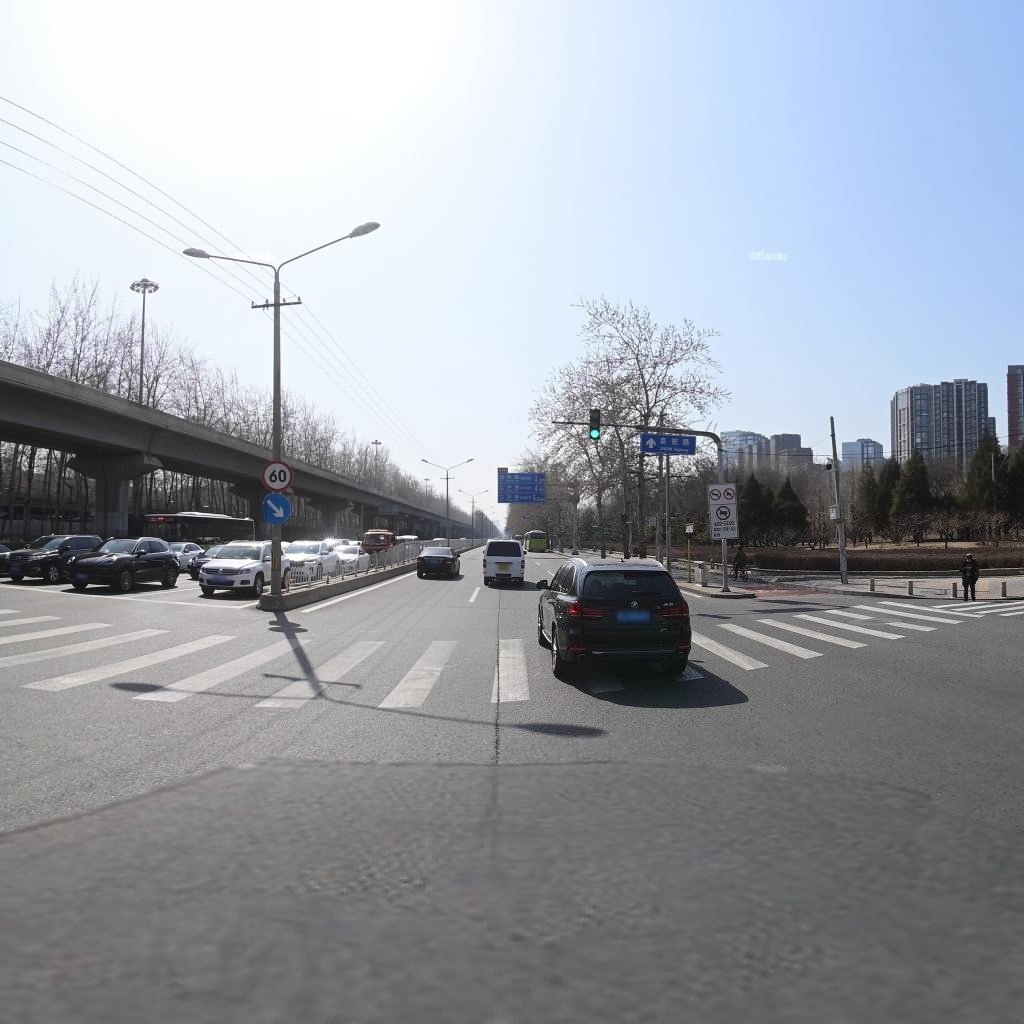
Region: Chaoyang
Road damage annotations: longitudinal crack